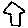
Label: house